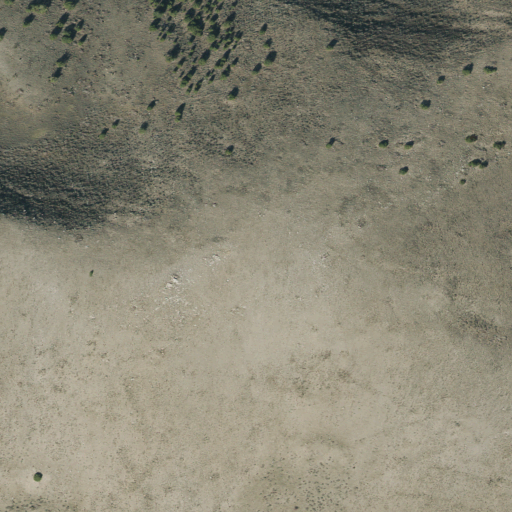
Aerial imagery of mountain in Utah named Red Skin Knolls containing shrub, evergreen forest, and grassland